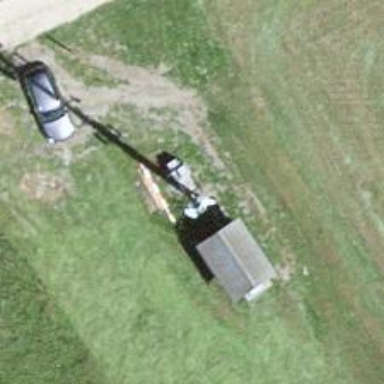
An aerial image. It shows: Man-made mast used for communication purposes.